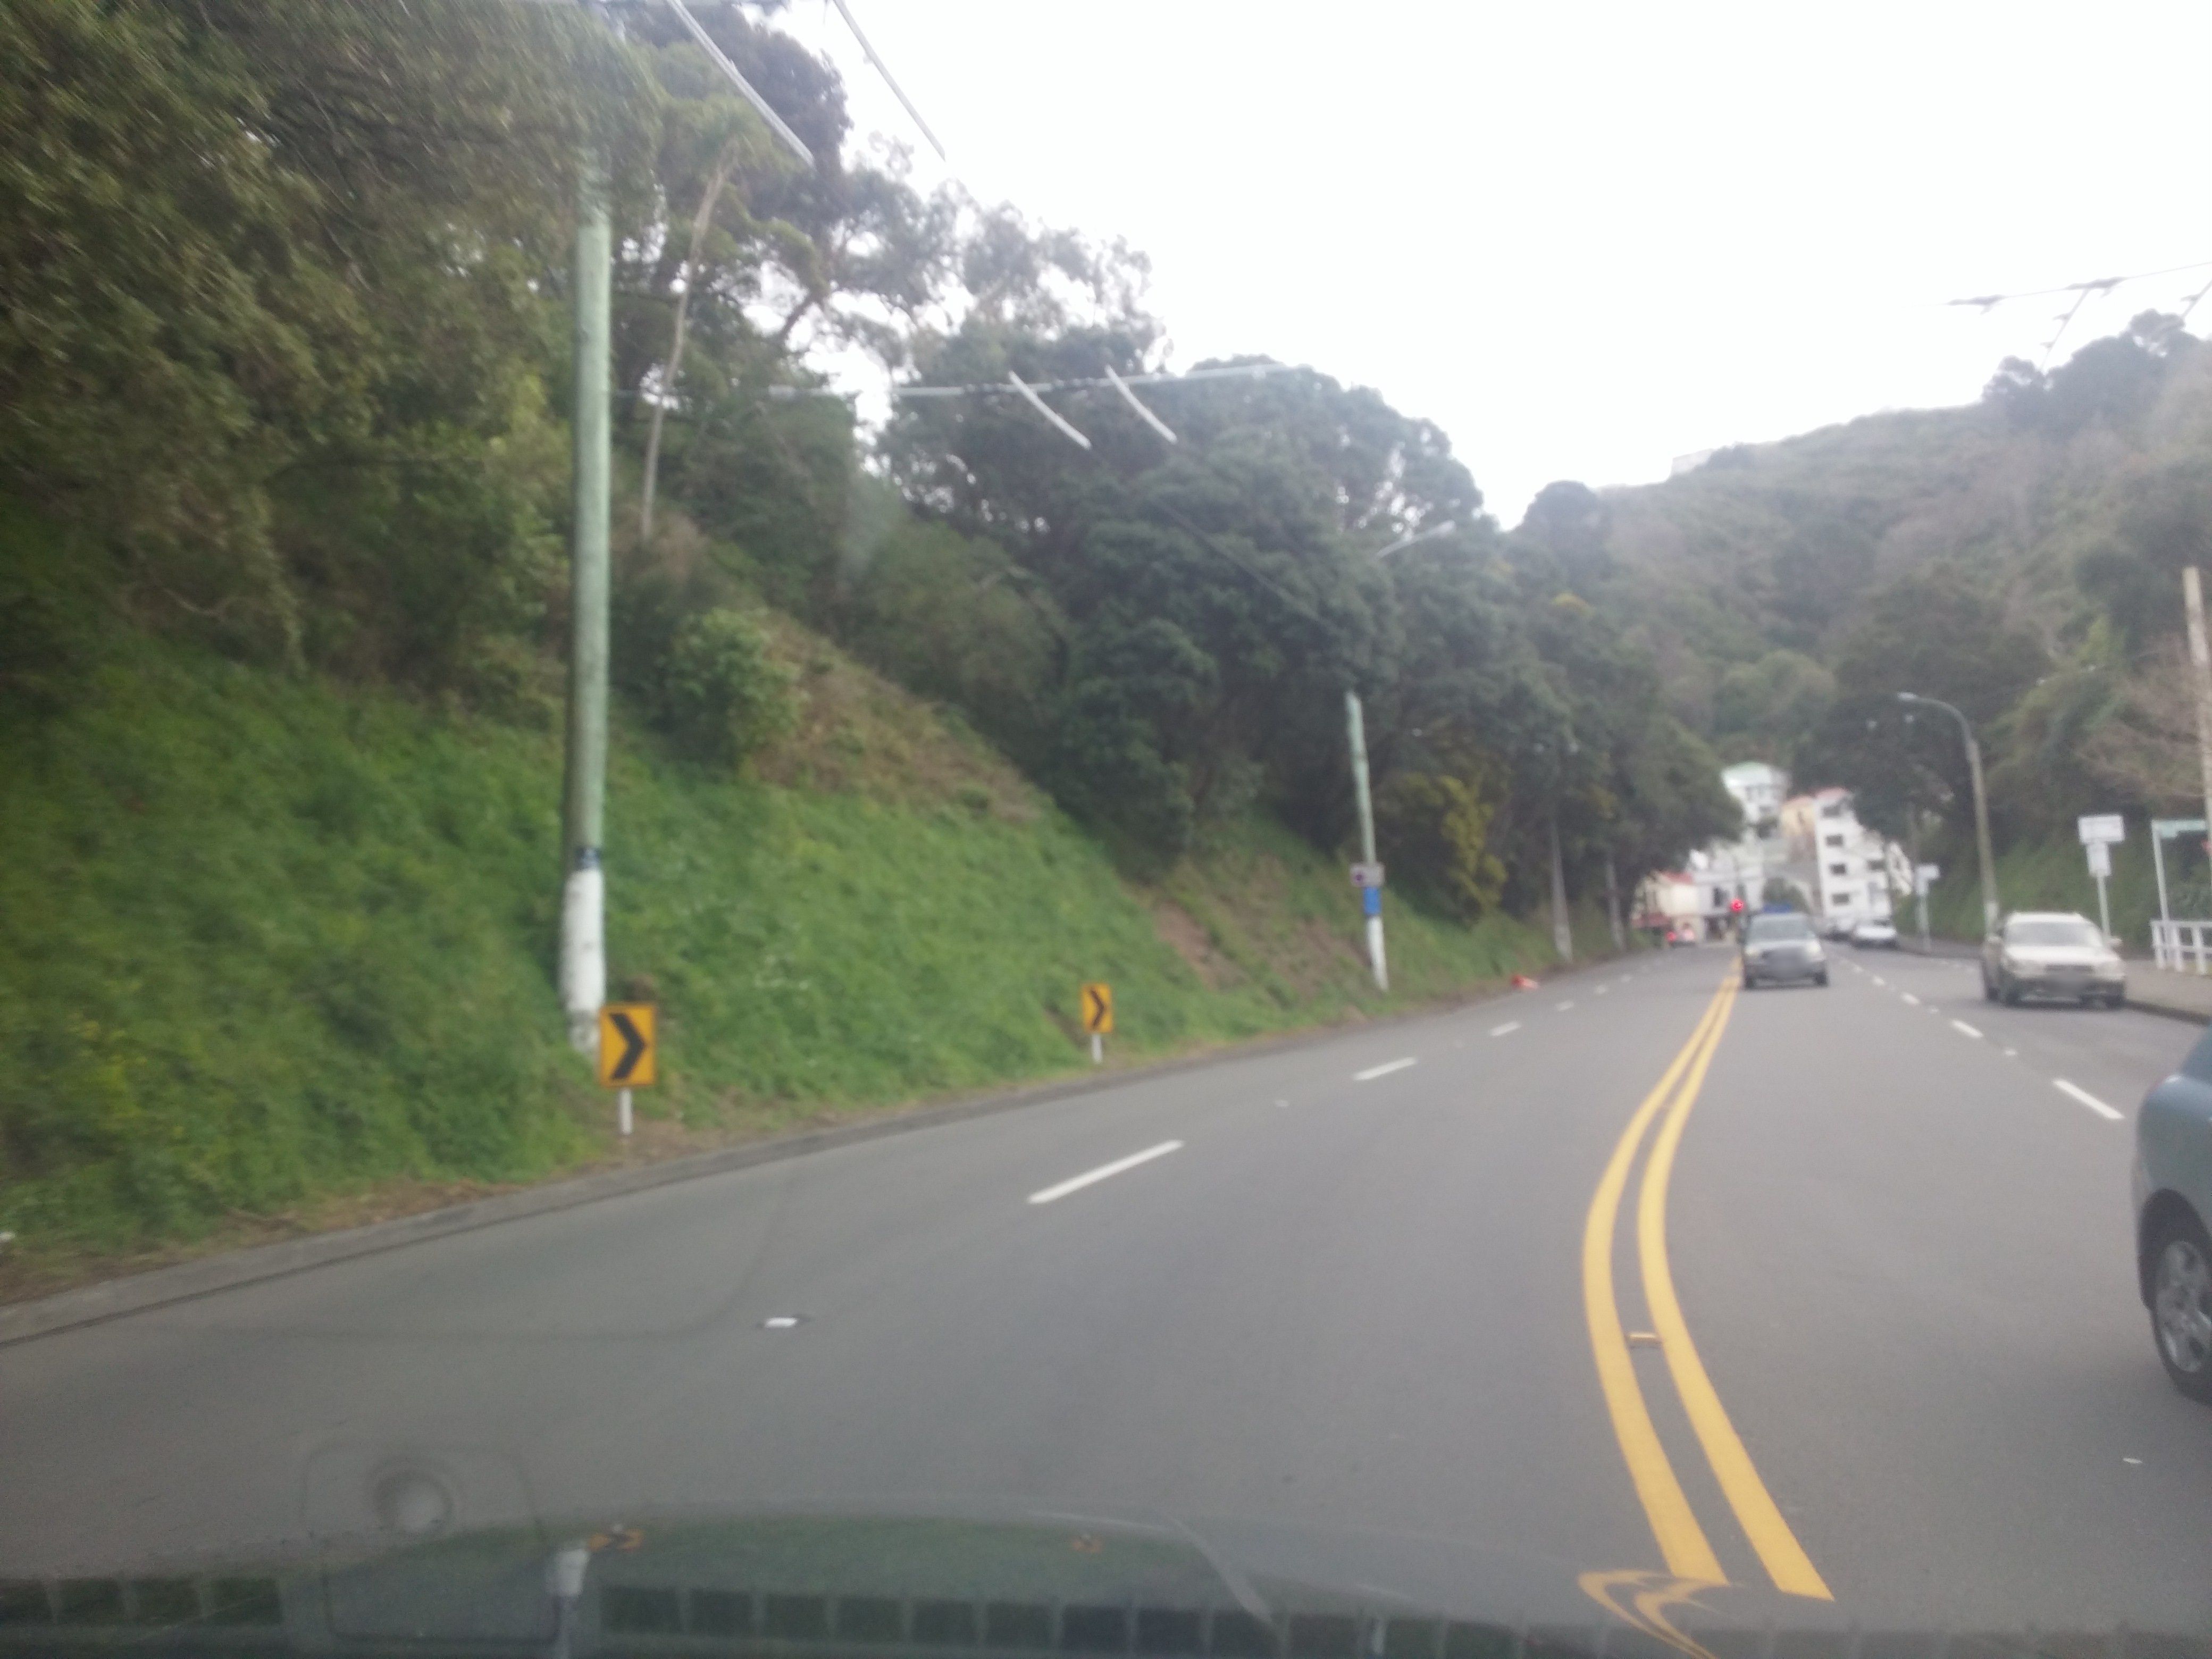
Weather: cloudy
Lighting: day
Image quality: slightly poor
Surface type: driving surface
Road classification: path, steps
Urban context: urban centre
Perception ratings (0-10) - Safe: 2.45, Lively: 2.26, Beautiful: 7.64, Boring: 5.25, Depressing: 8.36, Wealthy: 2.05